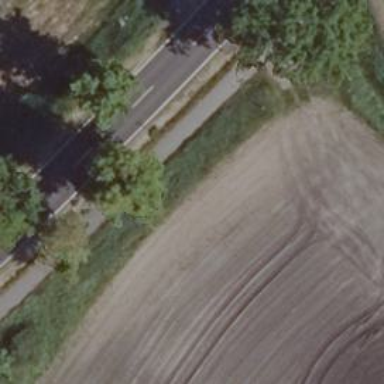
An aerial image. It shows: Asphalt path.